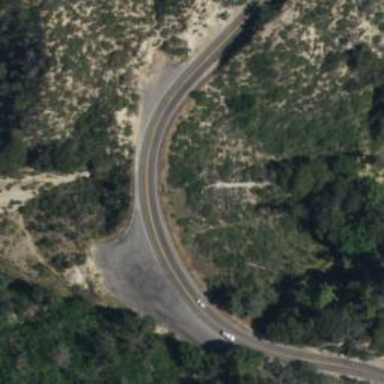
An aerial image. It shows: Passing place on the road.